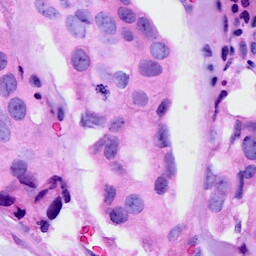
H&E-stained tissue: Breast